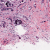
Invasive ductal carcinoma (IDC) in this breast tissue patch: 1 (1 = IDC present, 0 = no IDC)